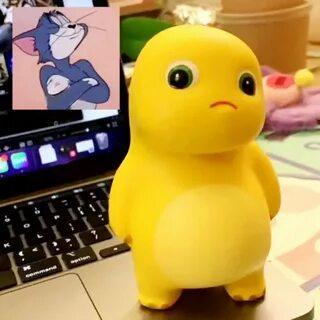
Label: nailong